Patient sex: M
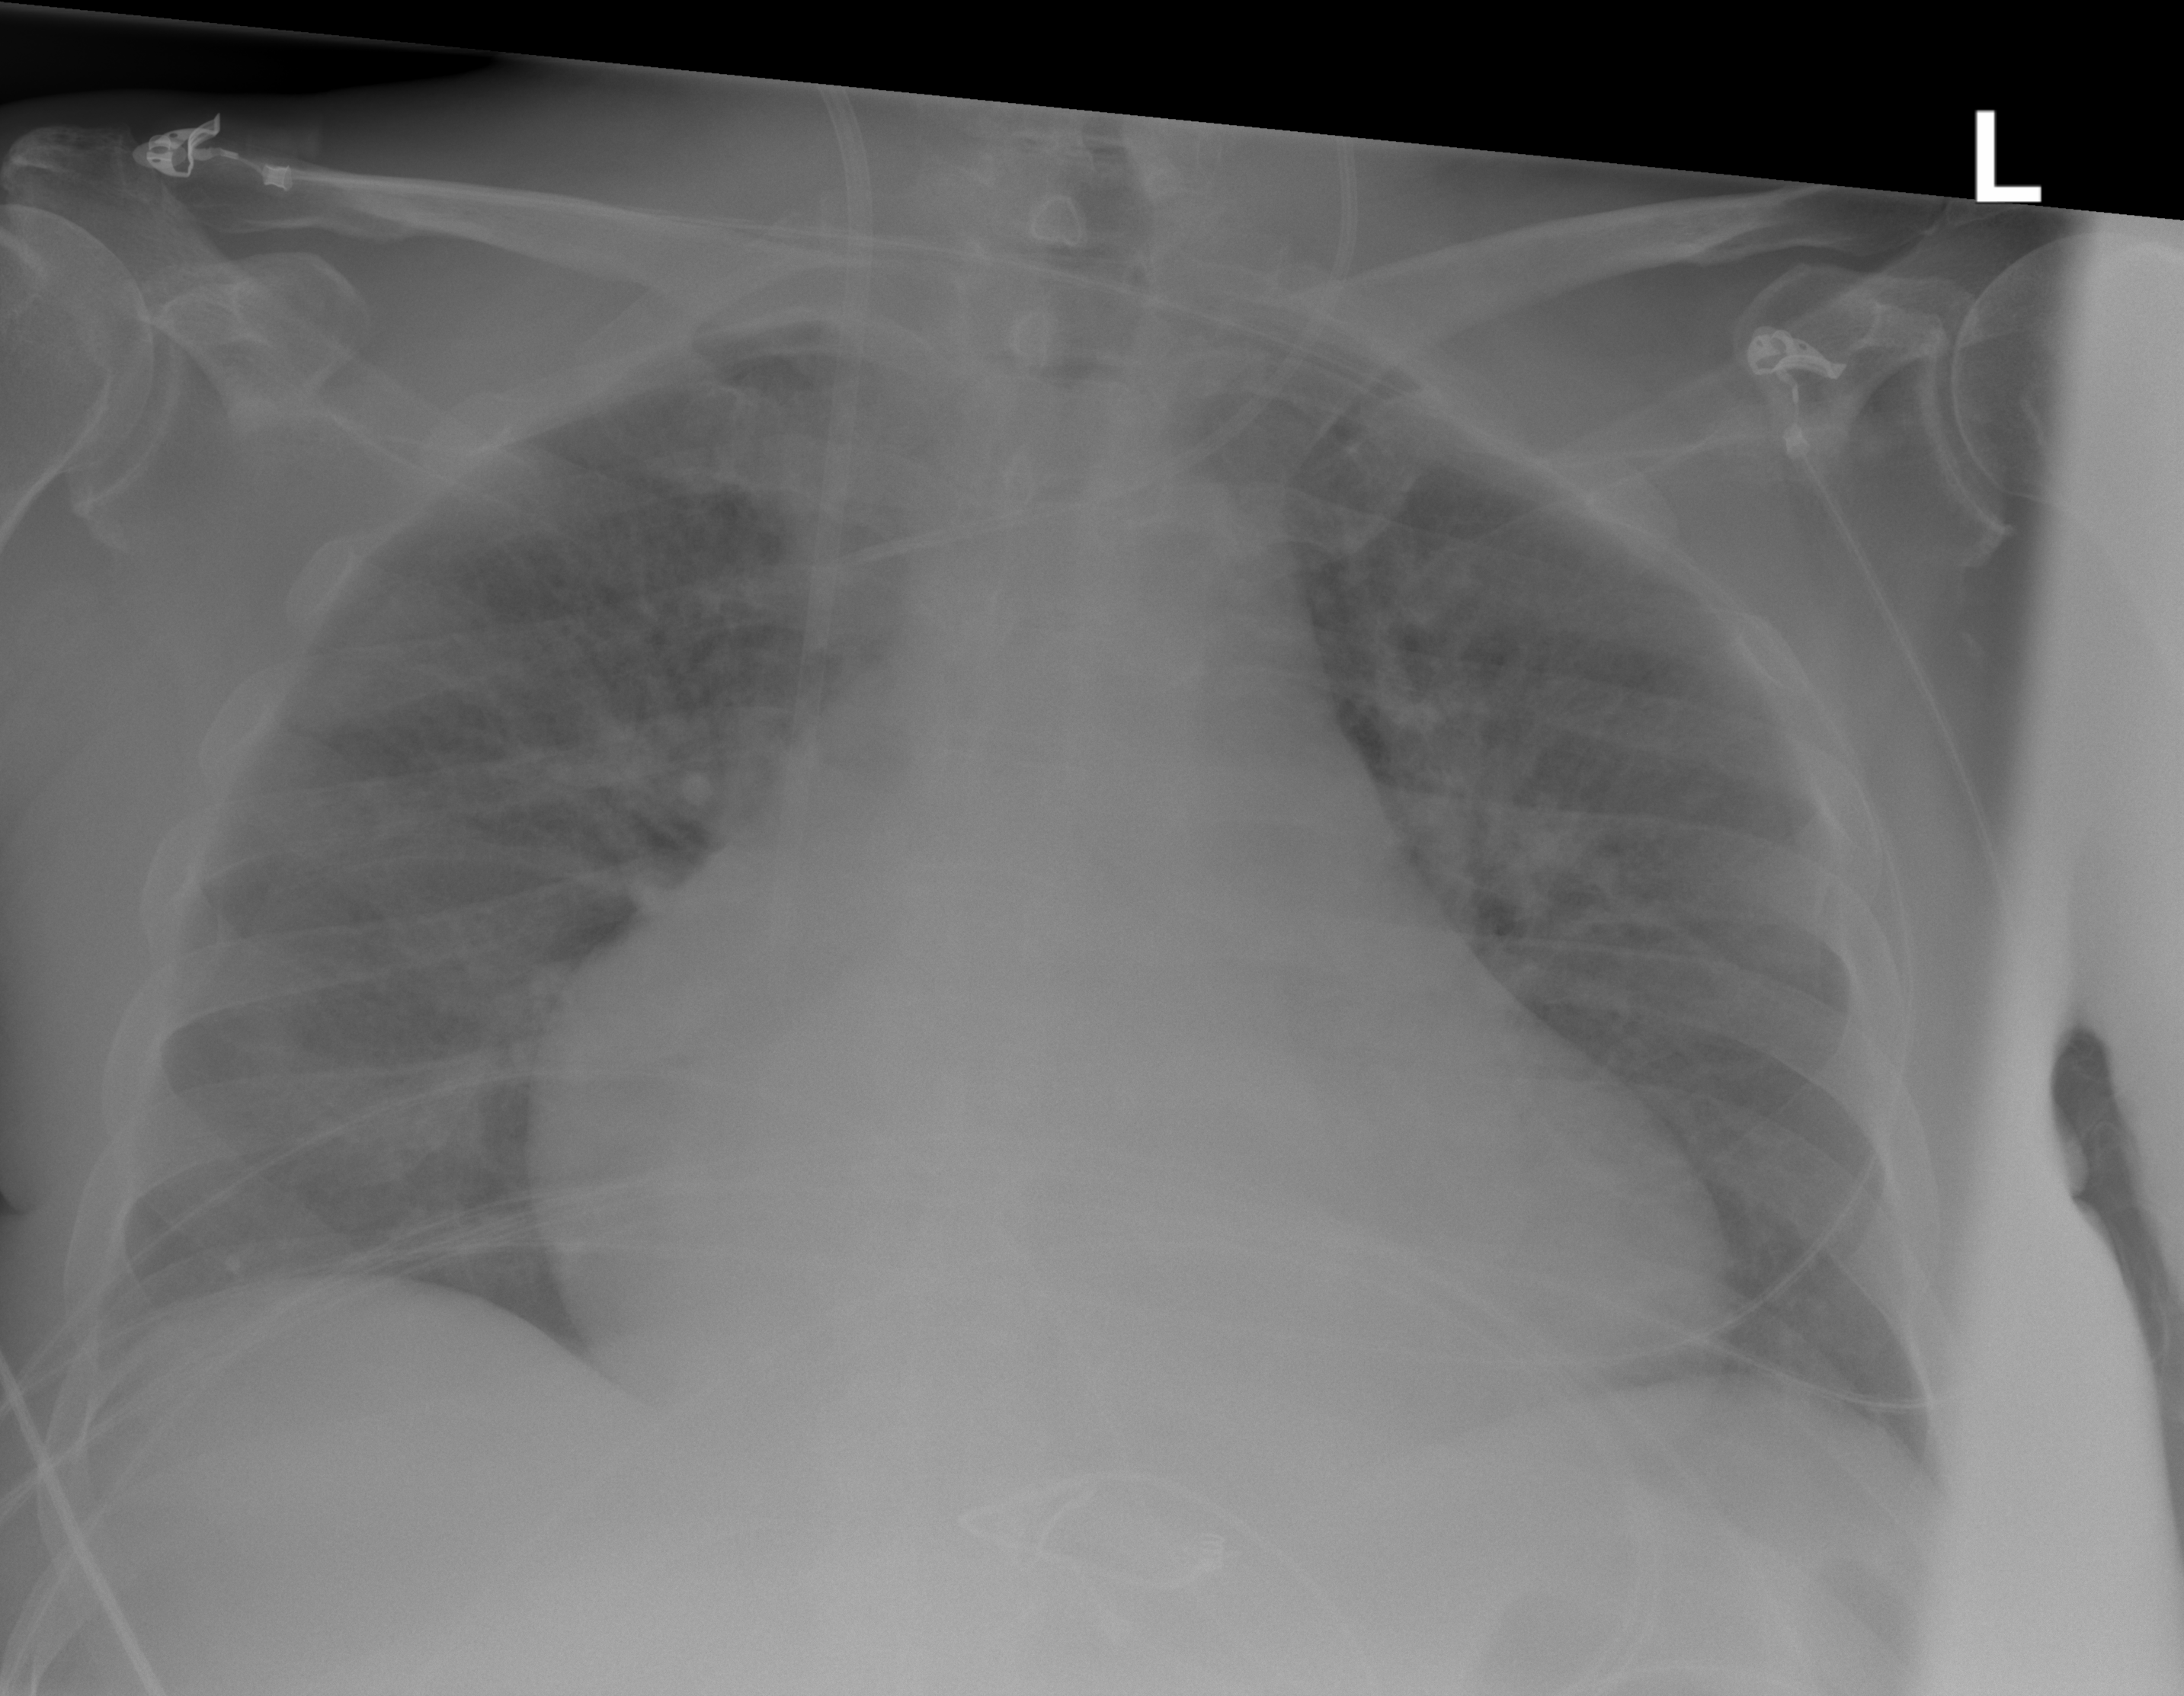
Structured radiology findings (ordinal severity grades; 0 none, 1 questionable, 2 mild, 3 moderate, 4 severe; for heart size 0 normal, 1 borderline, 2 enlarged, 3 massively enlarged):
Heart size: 2
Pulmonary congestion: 2
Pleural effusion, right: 0
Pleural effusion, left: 0
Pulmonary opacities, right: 0
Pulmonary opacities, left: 0
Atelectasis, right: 0
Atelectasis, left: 0